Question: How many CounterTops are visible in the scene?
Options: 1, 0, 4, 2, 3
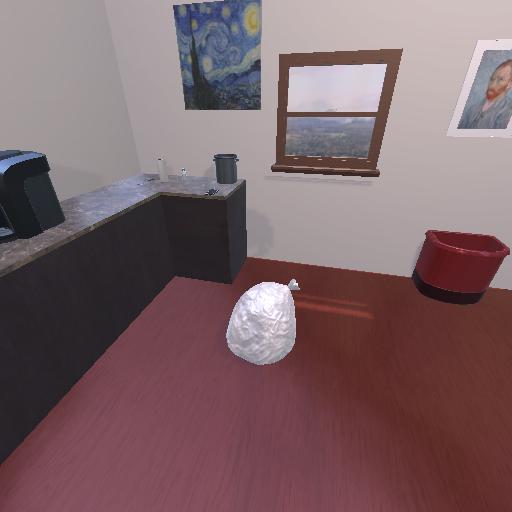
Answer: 1